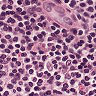
Metastatic tissue present: no